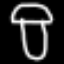
Label: mushroom